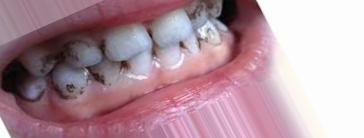
Condition: Tooth Discoloration